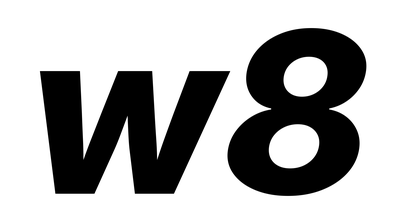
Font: Inter-Italic_ExtraBold_Italic